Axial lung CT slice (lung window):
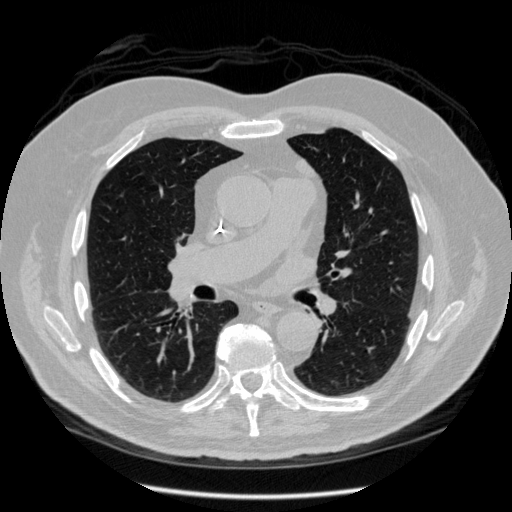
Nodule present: no